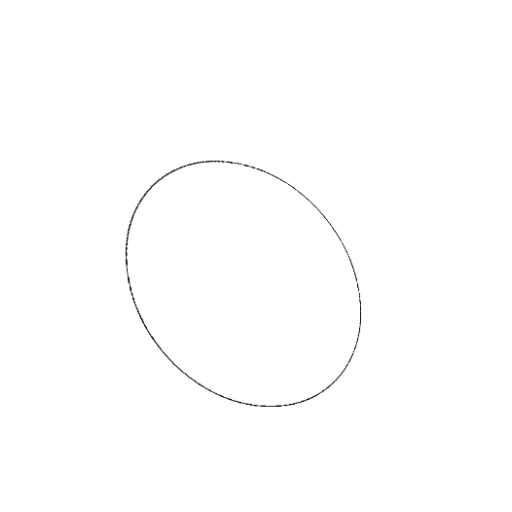
Crossing number: 0